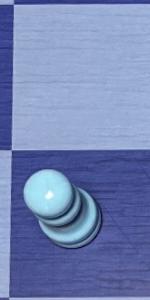
Label: Pawn_White